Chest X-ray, AP view. Patient: 62 years old, sex F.
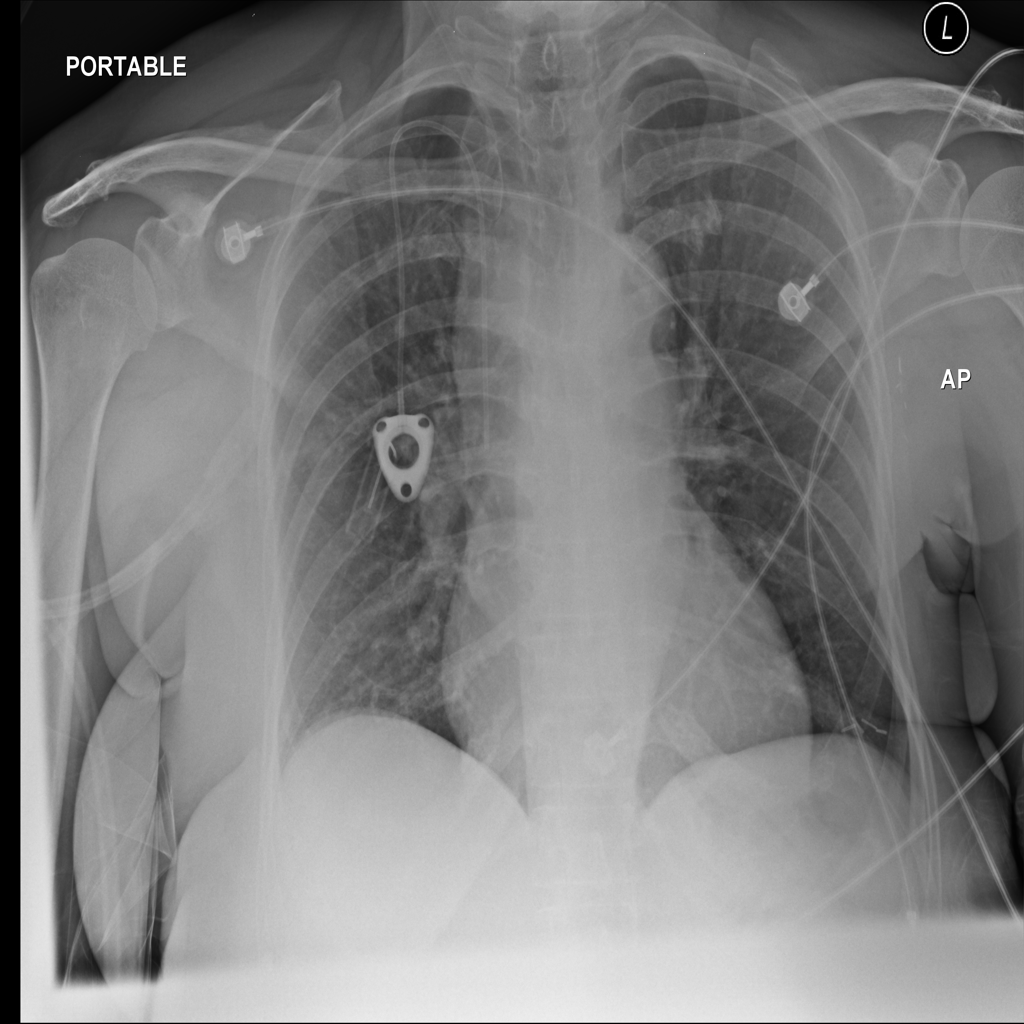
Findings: No Finding